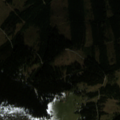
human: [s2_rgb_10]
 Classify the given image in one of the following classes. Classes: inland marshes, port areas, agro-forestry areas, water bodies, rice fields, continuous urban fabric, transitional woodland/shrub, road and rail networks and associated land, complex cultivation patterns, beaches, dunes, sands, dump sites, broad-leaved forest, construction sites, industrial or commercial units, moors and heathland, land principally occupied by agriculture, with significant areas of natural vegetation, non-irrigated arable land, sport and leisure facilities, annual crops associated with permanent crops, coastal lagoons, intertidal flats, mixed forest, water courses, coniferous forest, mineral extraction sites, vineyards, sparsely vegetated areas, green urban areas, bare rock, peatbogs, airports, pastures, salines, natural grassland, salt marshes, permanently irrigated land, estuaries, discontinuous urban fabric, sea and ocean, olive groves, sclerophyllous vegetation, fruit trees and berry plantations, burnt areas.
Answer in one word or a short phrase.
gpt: coniferous forest, natural grassland, moors and heathland, transitional woodland/shrub